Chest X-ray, PA view. Patient: 51 years old, sex F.
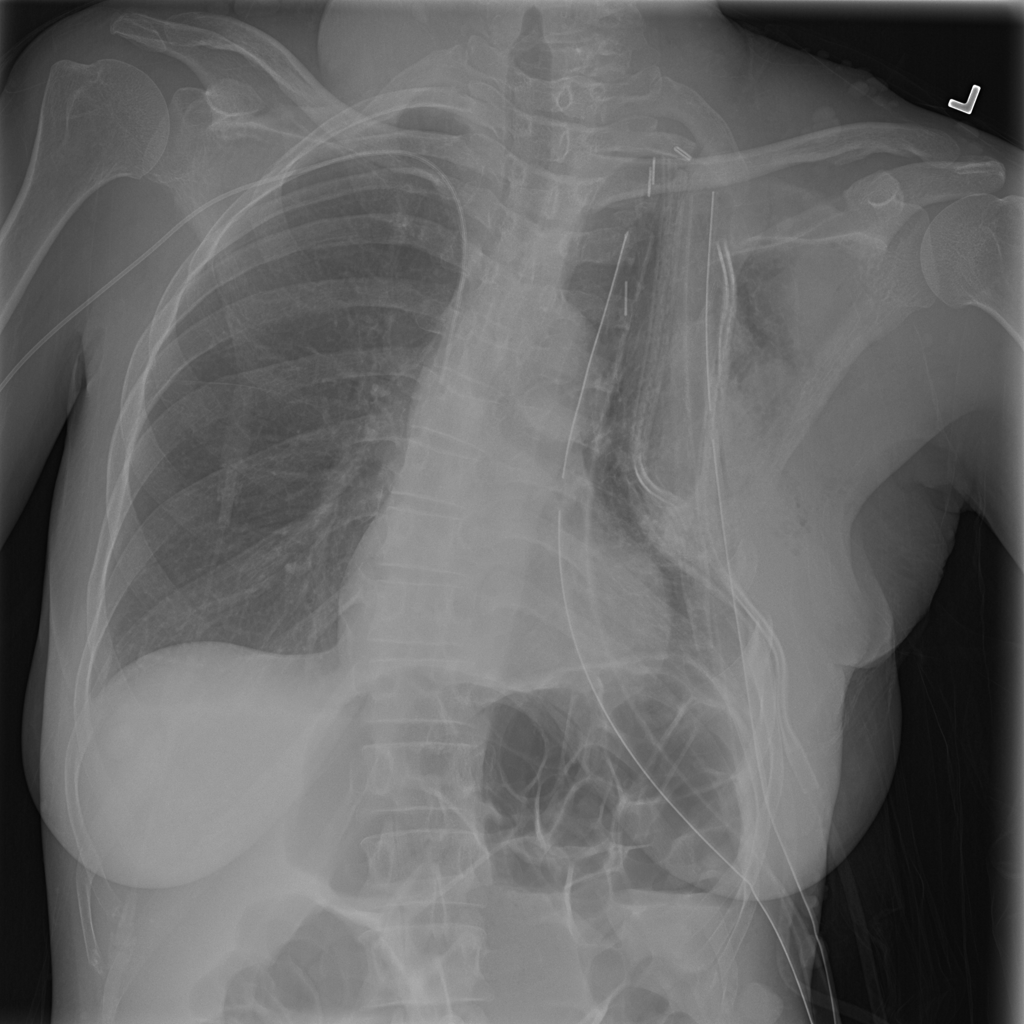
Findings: Infiltration